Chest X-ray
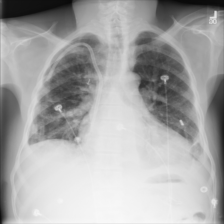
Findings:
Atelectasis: negative
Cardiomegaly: negative
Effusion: positive
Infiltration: negative
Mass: negative
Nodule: negative
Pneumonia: negative
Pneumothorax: negative
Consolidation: negative
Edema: negative
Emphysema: negative
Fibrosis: negative
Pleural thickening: negative
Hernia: negative